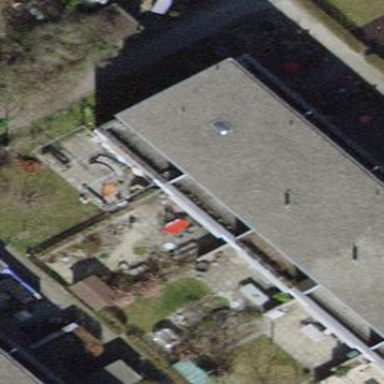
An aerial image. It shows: Building with flat roof.